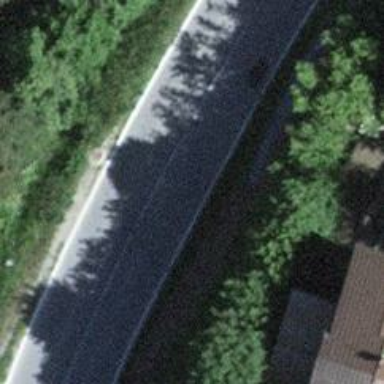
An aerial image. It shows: Secondary road with asphalt surface.